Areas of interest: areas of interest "Yingkou City Zhanqian District Jiankang Primary School"
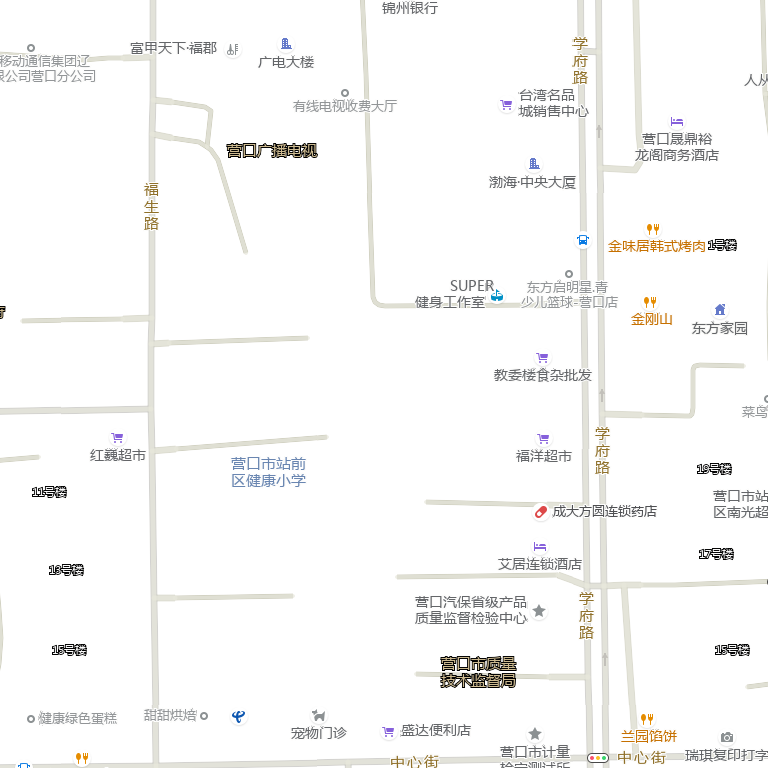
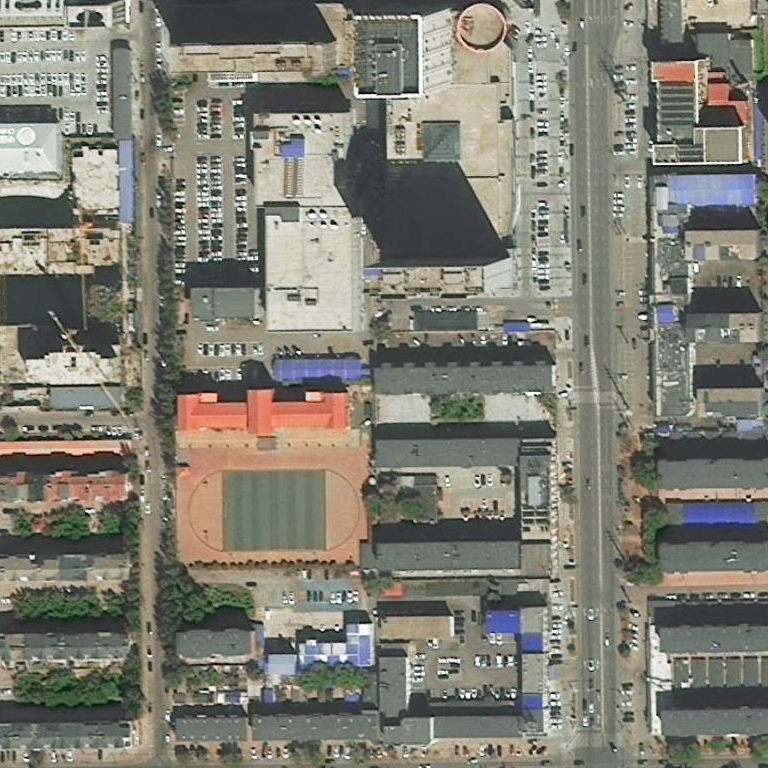